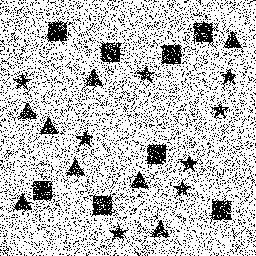
Squares: 8
Triangles: 8
Stars: 8
Total shapes: 24